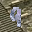
Label: 9